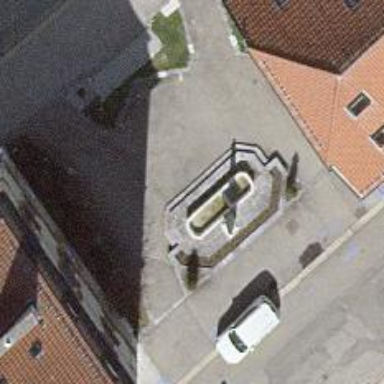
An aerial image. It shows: Beautiful fountain.